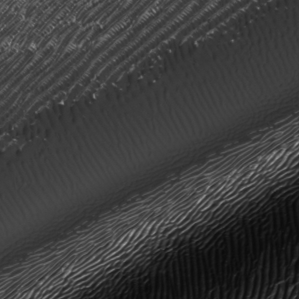
Label: frost